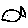
Label: fish